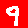
Digit: 9